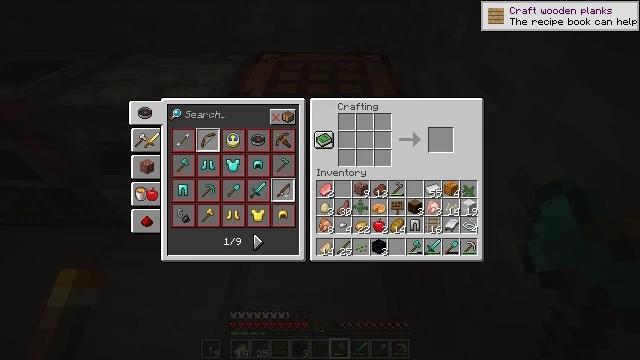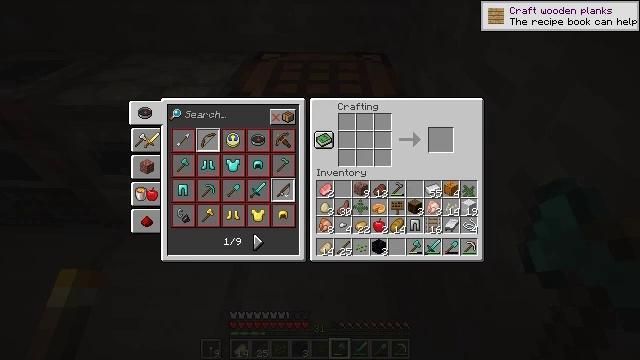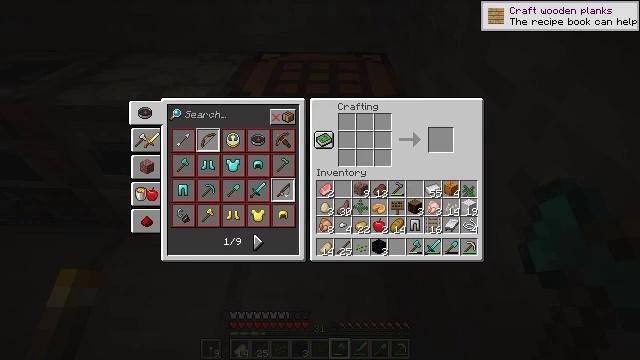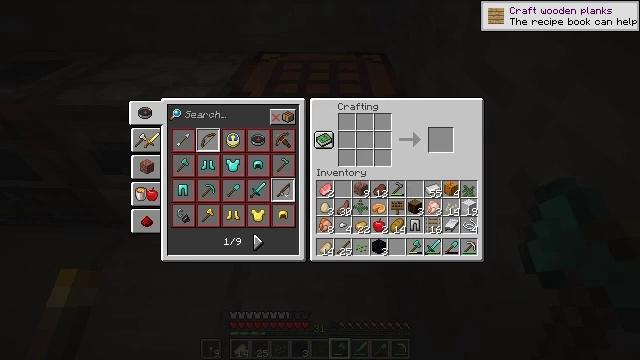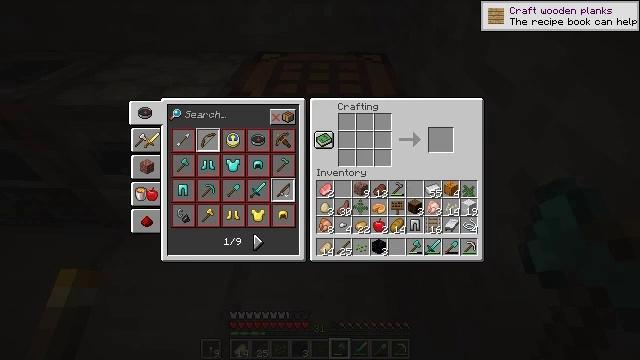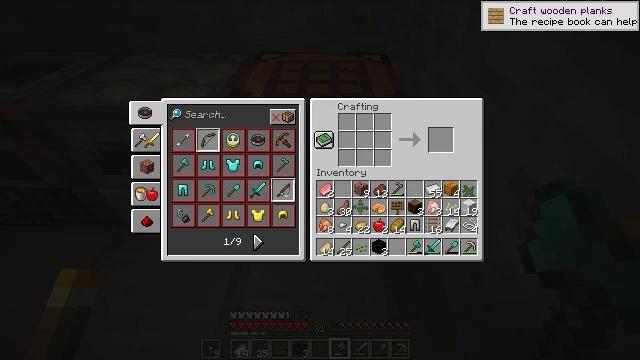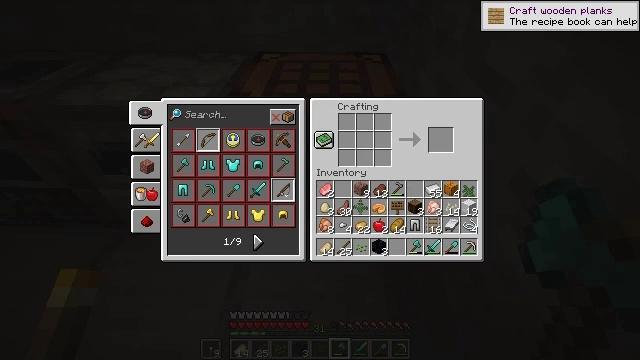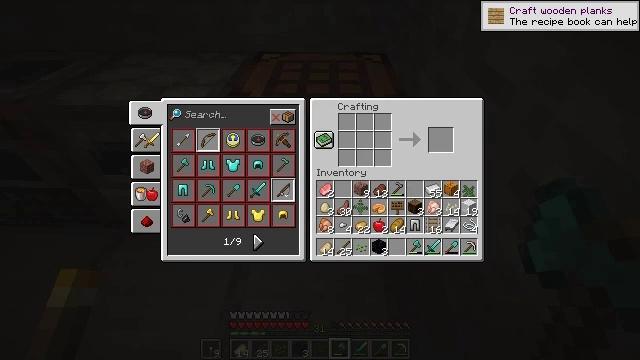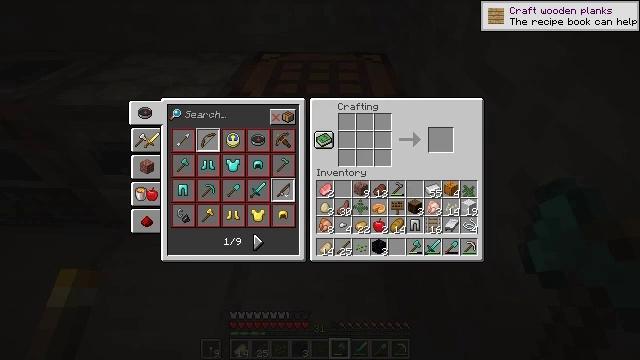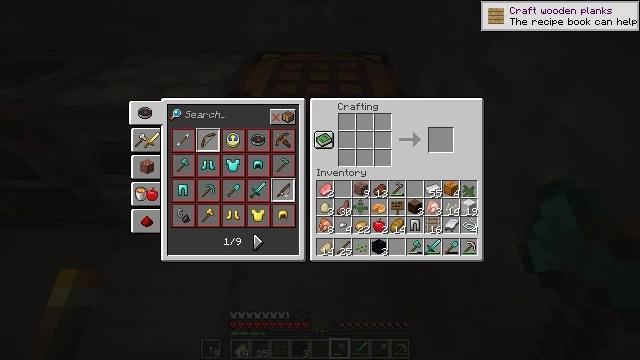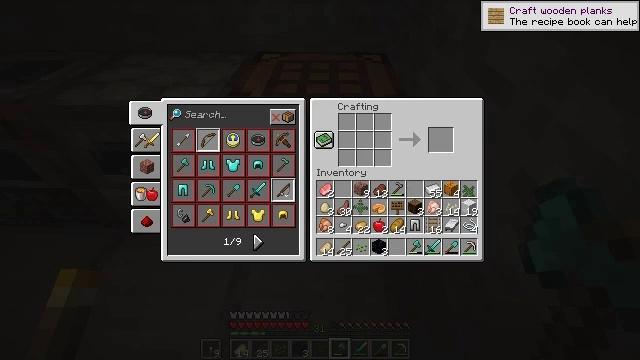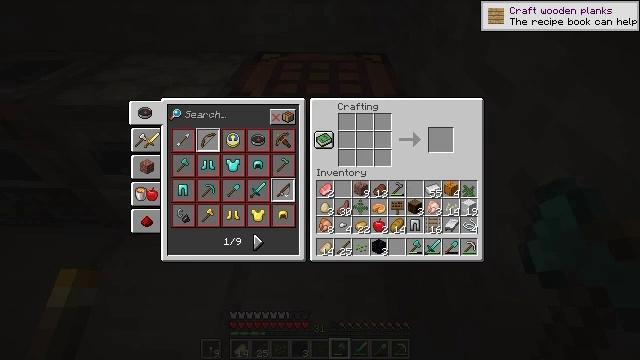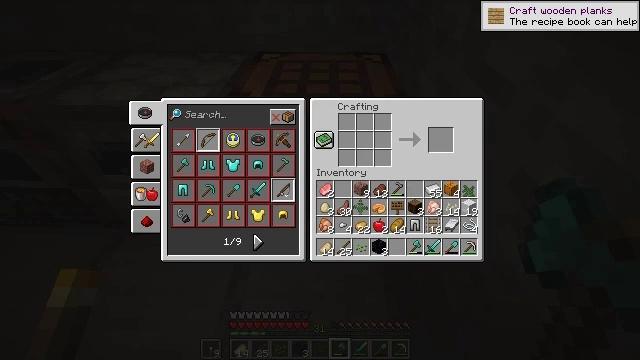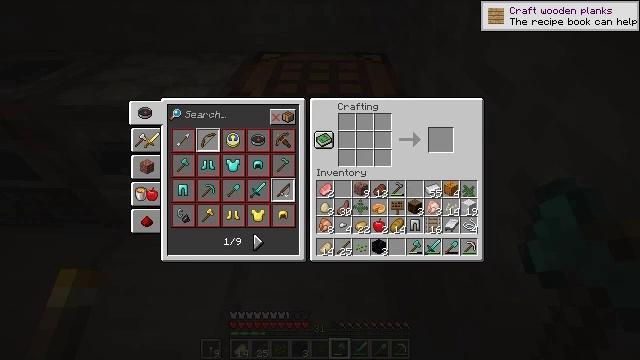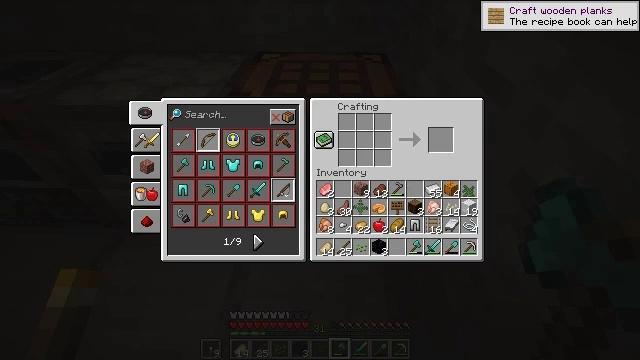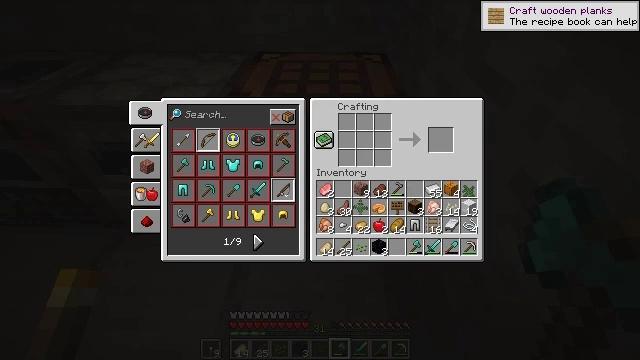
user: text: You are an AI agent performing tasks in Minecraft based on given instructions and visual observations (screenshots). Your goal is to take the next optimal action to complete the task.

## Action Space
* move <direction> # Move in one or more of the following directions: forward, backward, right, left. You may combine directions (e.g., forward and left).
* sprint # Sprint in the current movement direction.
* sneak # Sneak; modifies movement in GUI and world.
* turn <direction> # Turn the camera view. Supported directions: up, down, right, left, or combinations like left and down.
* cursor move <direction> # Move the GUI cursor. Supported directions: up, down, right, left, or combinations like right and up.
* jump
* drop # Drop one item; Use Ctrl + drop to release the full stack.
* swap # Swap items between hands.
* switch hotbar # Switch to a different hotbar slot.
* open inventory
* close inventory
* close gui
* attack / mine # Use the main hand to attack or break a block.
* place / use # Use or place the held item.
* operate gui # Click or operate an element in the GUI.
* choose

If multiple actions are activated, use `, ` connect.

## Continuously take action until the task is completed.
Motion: motion action
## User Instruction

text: Open a crafting table to craft a rail.
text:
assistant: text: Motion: no_op
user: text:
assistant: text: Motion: no_op
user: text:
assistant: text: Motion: no_op
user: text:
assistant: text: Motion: no_op
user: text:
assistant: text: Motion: no_op
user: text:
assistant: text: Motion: no_op
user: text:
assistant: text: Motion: no_op
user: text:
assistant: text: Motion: no_op
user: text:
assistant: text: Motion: no_op
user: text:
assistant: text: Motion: no_op
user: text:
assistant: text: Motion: no_op
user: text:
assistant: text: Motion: no_op
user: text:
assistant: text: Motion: no_op
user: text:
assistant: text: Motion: no_op
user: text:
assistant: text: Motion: no_op
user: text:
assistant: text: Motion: no_op
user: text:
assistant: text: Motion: no_op
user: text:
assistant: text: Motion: no_op
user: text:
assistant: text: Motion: no_op
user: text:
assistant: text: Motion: no_op
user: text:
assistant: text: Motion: no_op
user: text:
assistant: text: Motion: no_op
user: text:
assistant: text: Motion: no_op
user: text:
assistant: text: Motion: no_op
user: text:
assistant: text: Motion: no_op
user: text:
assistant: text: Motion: no_op
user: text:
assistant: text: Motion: no_op
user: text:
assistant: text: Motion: no_op
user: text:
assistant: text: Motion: no_op
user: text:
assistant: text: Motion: no_op